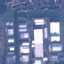
Label: Industrial